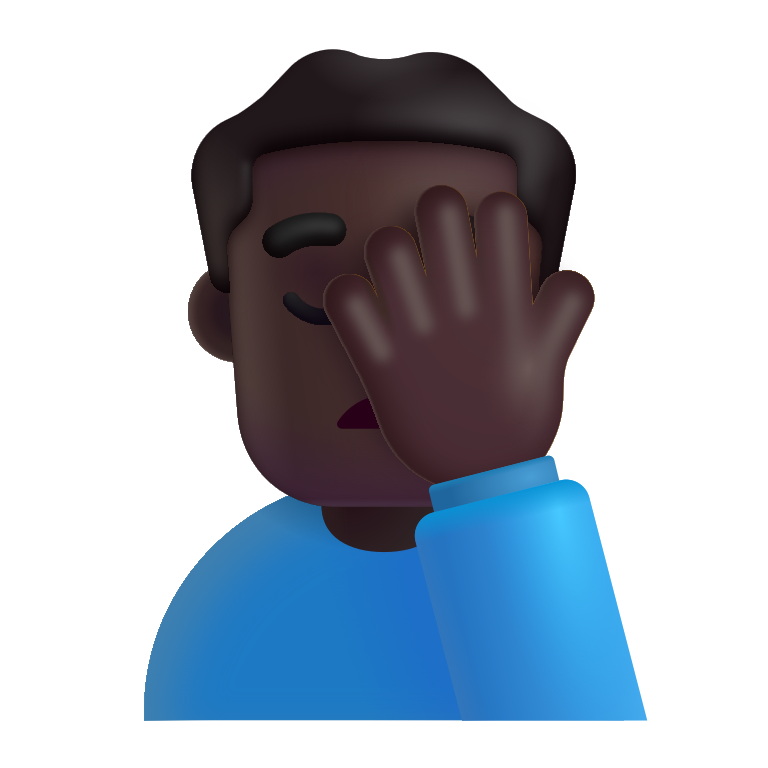
man facepalming color dark